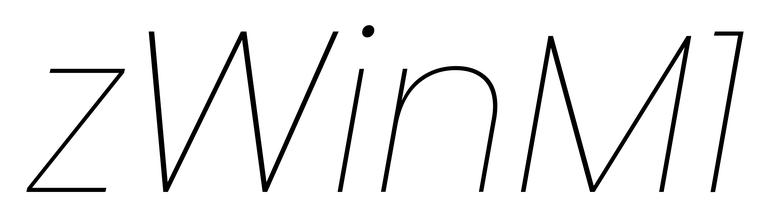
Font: Poppins-ThinItalic